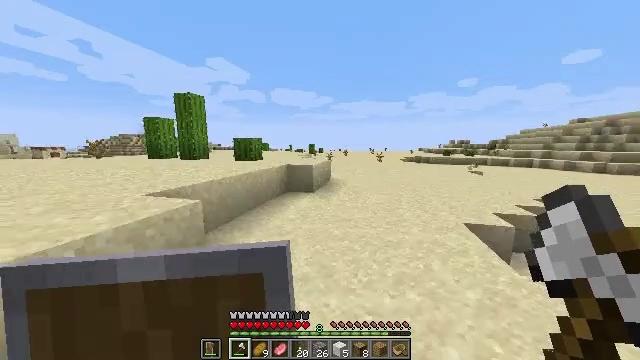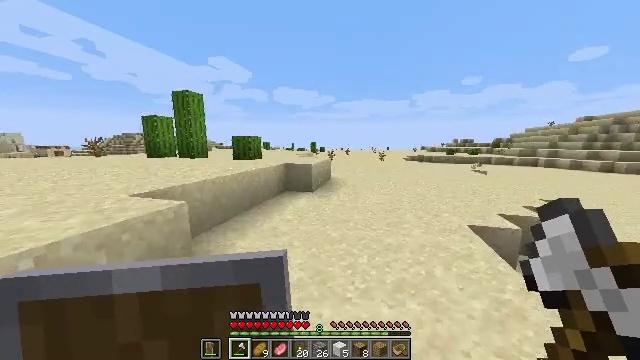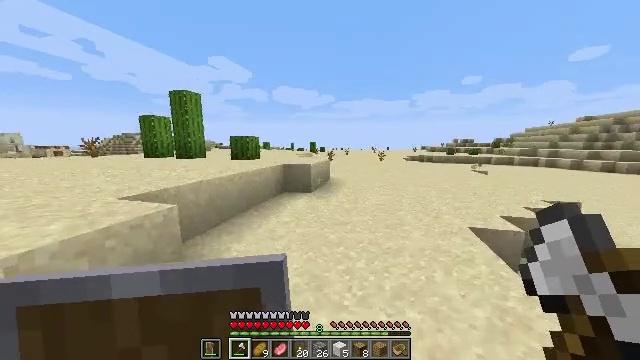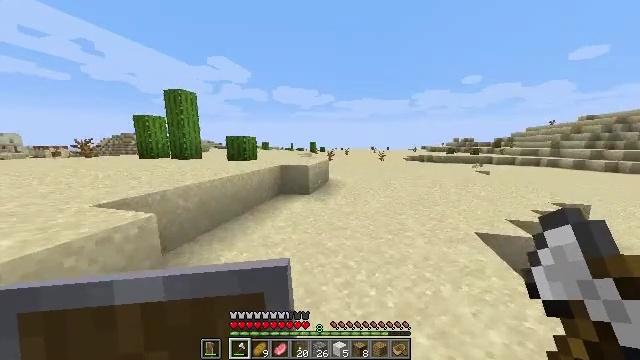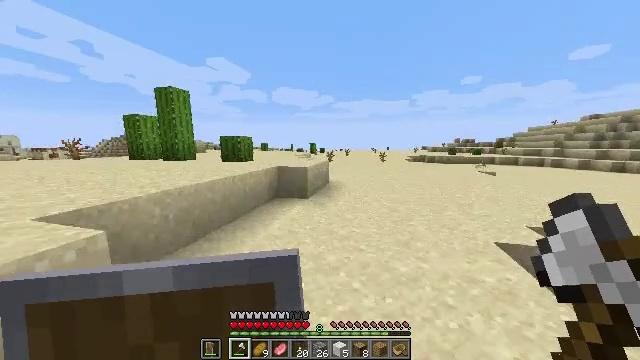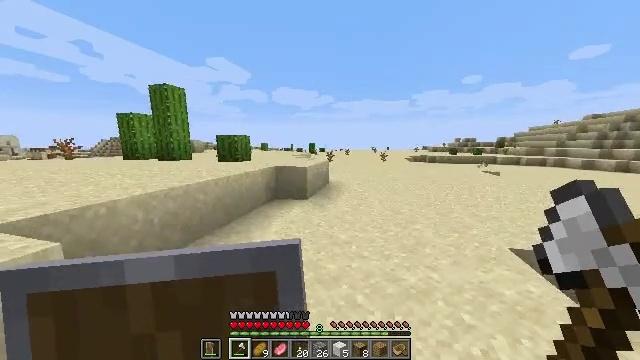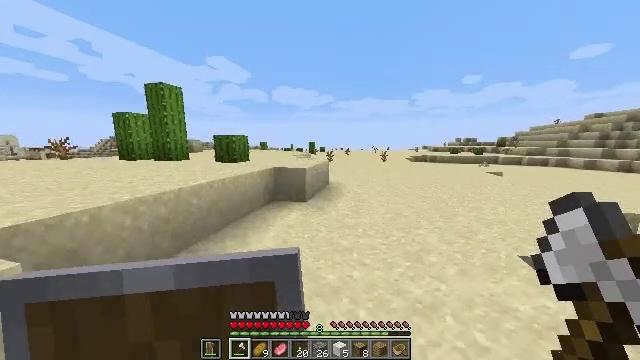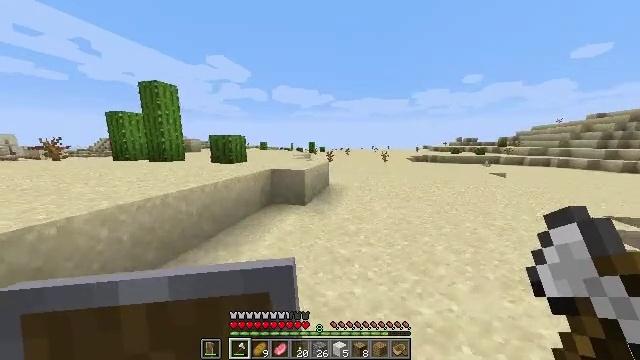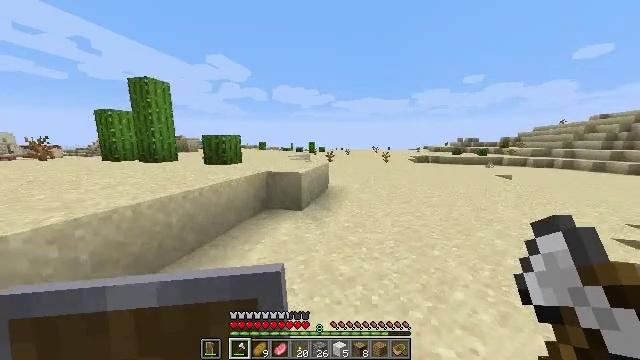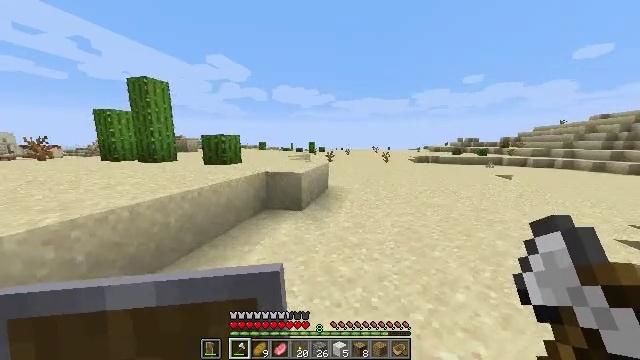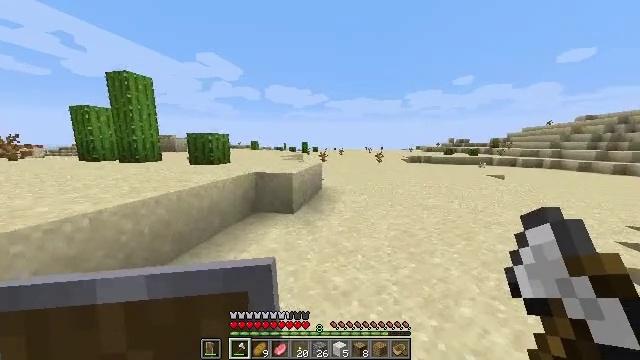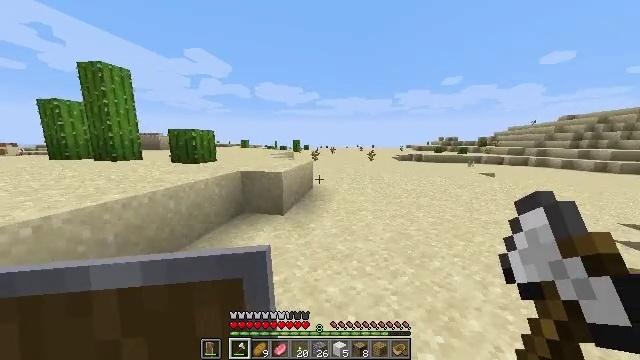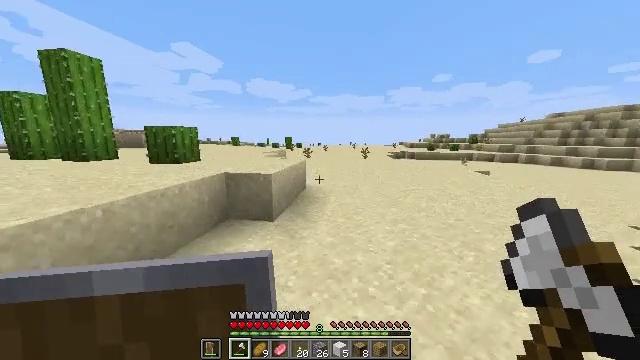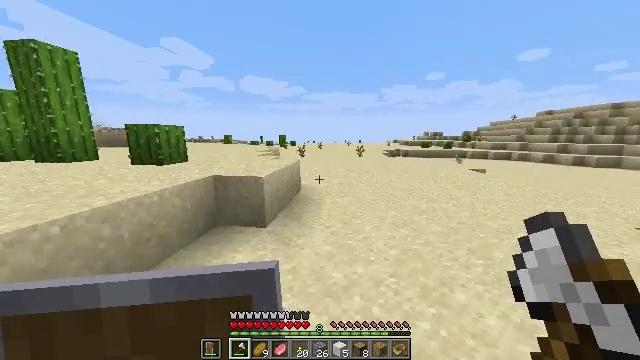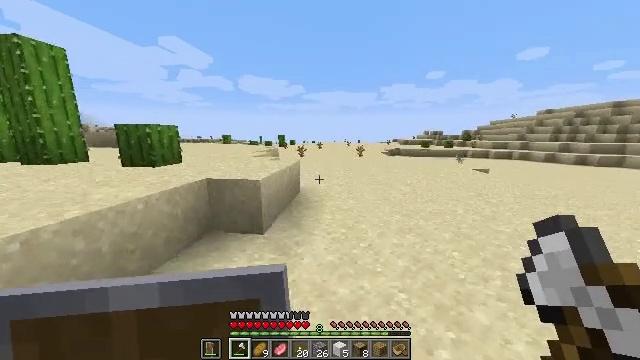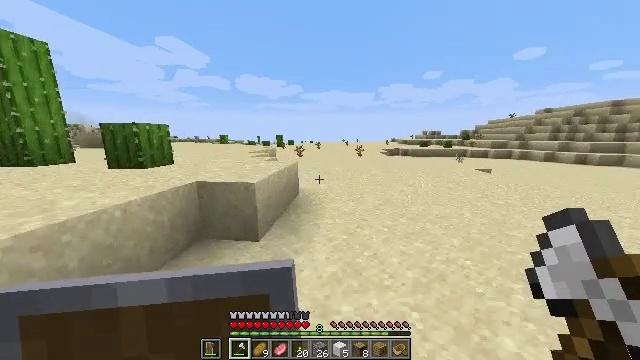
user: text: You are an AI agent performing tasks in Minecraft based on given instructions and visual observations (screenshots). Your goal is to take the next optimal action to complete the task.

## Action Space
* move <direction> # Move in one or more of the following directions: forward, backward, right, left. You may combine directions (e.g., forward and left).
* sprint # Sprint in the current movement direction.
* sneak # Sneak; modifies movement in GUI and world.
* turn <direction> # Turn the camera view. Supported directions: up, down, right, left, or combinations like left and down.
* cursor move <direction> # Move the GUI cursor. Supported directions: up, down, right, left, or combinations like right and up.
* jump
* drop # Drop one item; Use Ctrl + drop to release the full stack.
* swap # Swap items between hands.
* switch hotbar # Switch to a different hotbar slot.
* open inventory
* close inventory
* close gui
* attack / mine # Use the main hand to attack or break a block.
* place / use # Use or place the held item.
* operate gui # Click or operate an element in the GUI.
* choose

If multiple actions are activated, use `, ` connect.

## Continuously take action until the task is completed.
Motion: motion action
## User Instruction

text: Mine the dead bush in the desert.
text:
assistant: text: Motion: move forward
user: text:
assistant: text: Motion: move forward
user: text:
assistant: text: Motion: move forward
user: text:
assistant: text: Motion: move forward
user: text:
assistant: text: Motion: move forward
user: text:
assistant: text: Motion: move forward
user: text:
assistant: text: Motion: move forward
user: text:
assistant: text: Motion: move forward
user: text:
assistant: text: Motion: move forward
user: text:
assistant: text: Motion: move forward, turn right
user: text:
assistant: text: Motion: move forward, turn right
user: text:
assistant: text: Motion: move forward, turn right
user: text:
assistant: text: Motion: move forward, turn right
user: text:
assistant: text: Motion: move forward
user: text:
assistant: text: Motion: move forward
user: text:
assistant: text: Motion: move forward
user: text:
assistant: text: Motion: move forward
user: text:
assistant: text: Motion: move forward, sprint
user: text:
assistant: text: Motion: move forward, sprint
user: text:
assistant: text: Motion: move forward, sprint
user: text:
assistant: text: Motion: move forward, sprint
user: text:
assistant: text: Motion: move forward, sprint
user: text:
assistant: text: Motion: move forward, sprint
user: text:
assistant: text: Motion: move forward, sprint
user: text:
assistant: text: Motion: move forward, sprint
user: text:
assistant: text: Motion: move forward, sprint
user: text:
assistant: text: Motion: move forward, sprint
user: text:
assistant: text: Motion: move forward, sprint
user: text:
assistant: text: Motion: move forward, sprint
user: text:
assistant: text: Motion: move forward, sprint